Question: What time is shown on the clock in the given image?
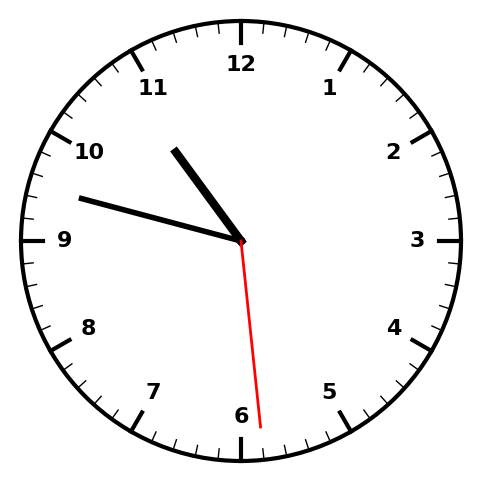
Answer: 10:47:29